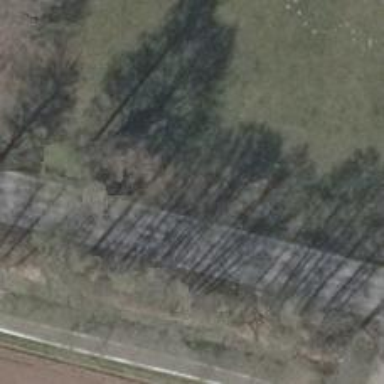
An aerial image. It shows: Avenue of deciduous broadleaved trees.